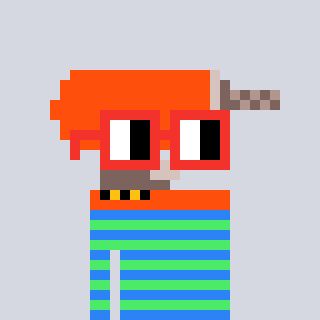
a pixel art character with square red glasses, a drill-shaped head and a teal-colored body on a cool background